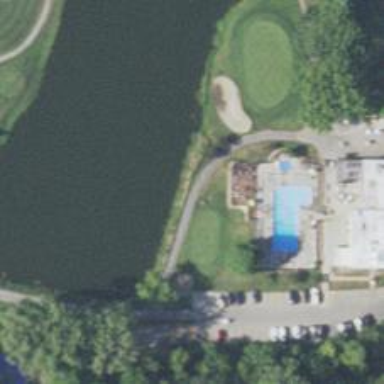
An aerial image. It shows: Pathway for golfing.